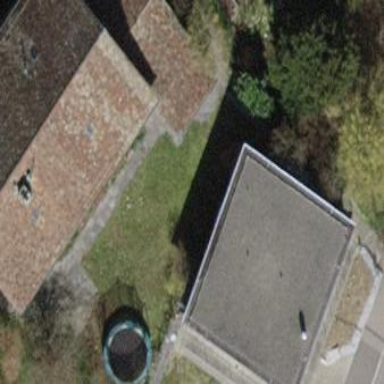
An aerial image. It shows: Building with tile roof.